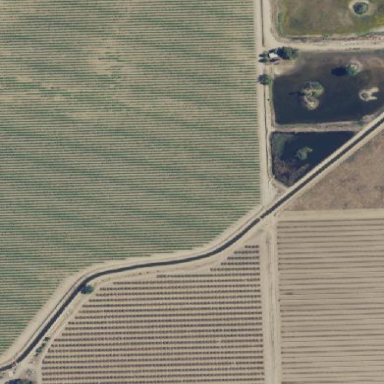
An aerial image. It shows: Vineyard.